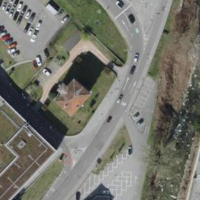
EUNIS habitat code: 54
Species observed at this site:
Sambucus nigra
Picea abies
Humulus lupulus